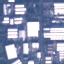
Land use / land cover class: Industrial